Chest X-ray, AP view. Patient: 43 years old, sex M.
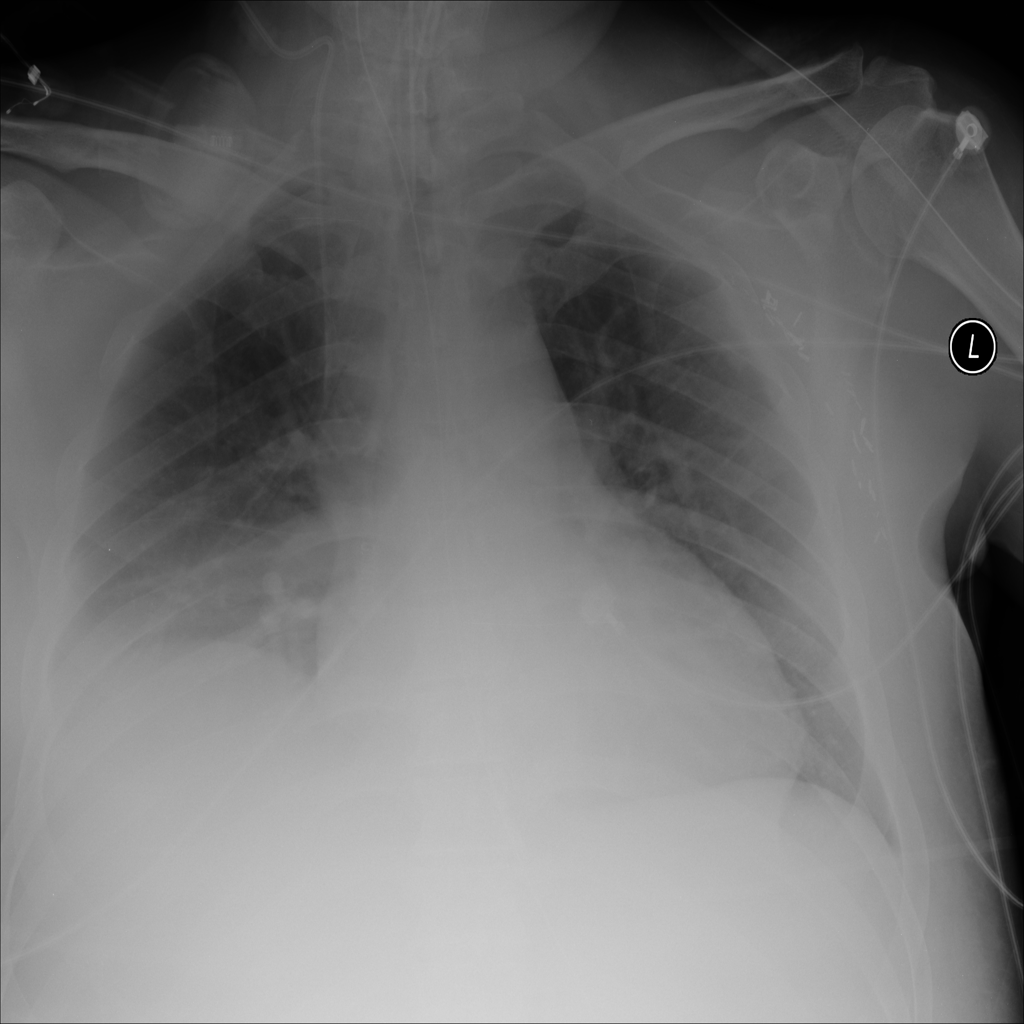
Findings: Effusion